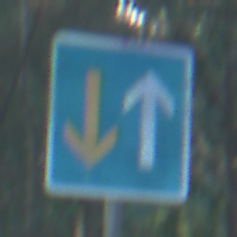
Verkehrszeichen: VorrangVorGegenverkehr
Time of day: MorningAfternoon
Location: Outdoor (Nature)
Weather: Clear
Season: NotSpecified
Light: Natural